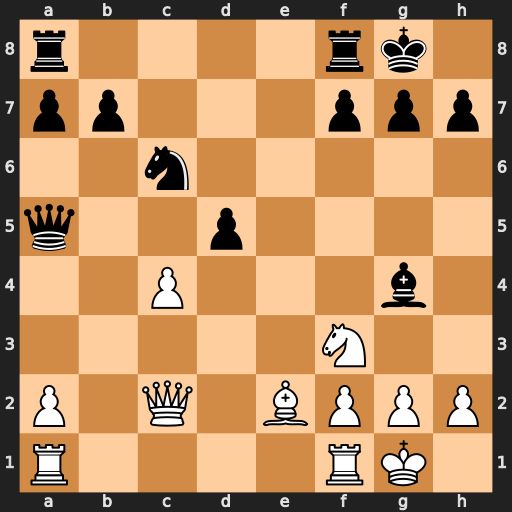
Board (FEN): r4rk1/pp3ppp/2n5/q2p4/2P3b1/5N2/P1Q1BPPP/R4RK1
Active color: w
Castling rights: -
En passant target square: -
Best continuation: Ng5 g6 Bxg4